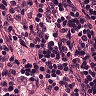
Metastatic tissue present: no